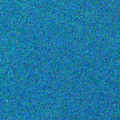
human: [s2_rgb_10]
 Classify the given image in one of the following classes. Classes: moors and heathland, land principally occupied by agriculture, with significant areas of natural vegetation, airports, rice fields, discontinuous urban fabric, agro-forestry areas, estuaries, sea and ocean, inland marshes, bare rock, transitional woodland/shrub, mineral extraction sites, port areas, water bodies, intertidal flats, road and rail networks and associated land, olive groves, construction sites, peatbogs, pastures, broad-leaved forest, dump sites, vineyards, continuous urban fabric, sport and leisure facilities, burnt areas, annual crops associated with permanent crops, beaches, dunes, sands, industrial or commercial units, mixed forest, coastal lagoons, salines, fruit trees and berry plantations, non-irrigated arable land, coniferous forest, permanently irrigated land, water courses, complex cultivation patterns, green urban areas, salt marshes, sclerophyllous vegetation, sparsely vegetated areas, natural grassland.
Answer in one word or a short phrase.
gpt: sea and ocean